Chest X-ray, AP view. Patient: 51 years old, sex M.
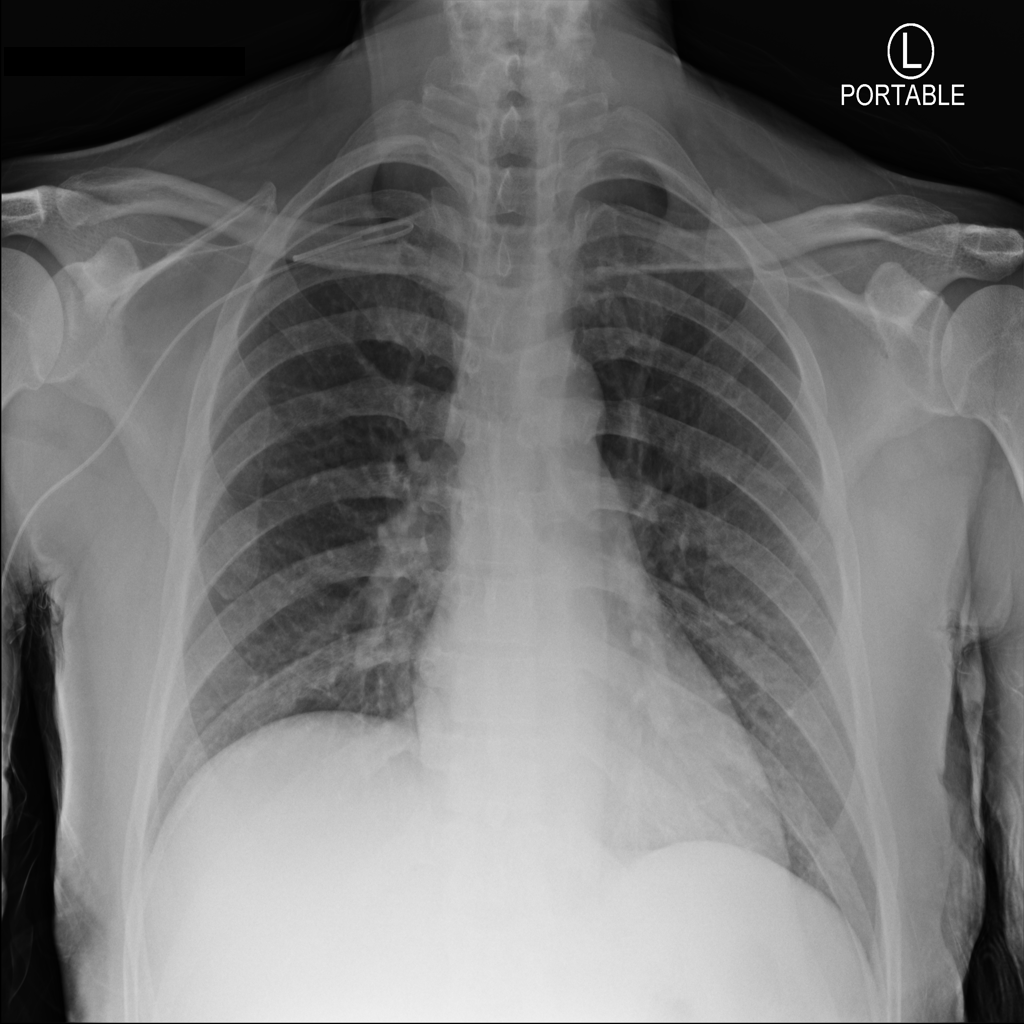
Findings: No Finding